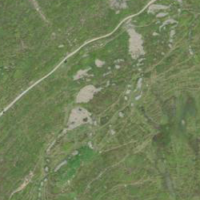
EUNIS habitat code: 23
Species observed at this site:
Vaccinium myrtillus
Geum montanum
Arnica montana
Acer pseudoplatanus